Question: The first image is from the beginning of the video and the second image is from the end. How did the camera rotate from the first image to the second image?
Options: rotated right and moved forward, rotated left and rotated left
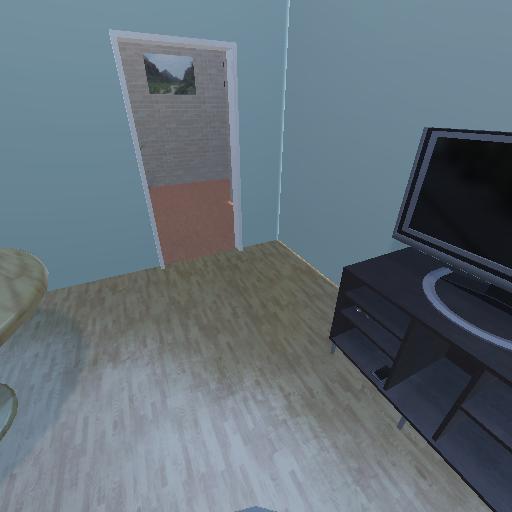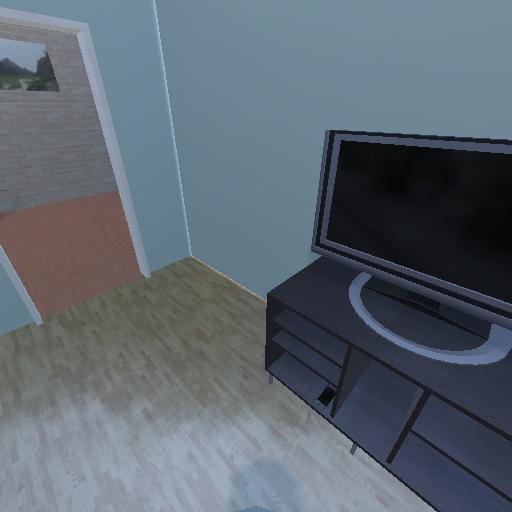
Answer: rotated right and moved forward